Field crop: maize
Growth stage: 1
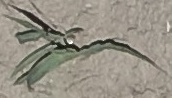
Species: sorghum